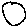
Label: circle